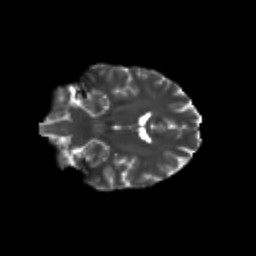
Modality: T2w
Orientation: coronal
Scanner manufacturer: siemens
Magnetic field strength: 3 T
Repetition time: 9.2 s
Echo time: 0.084 s